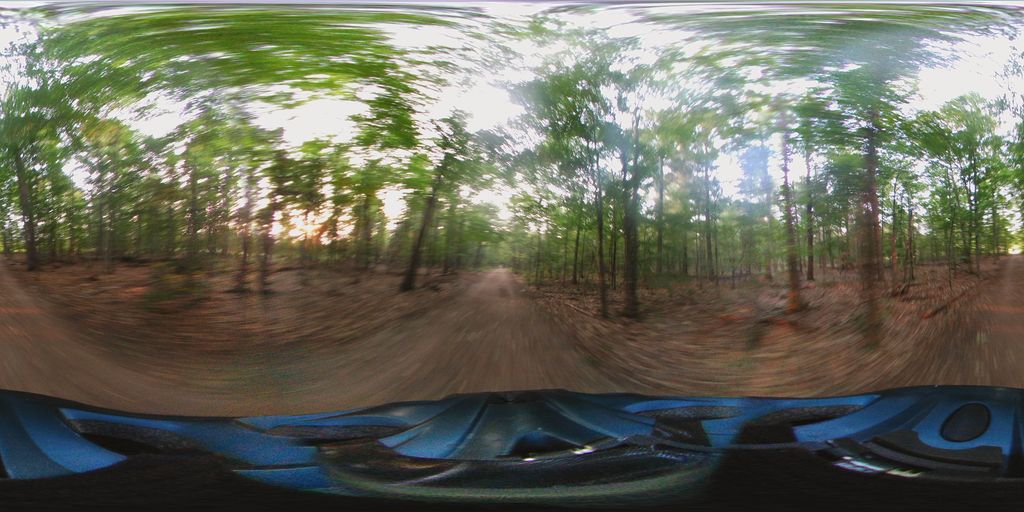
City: ottawa-gatineau